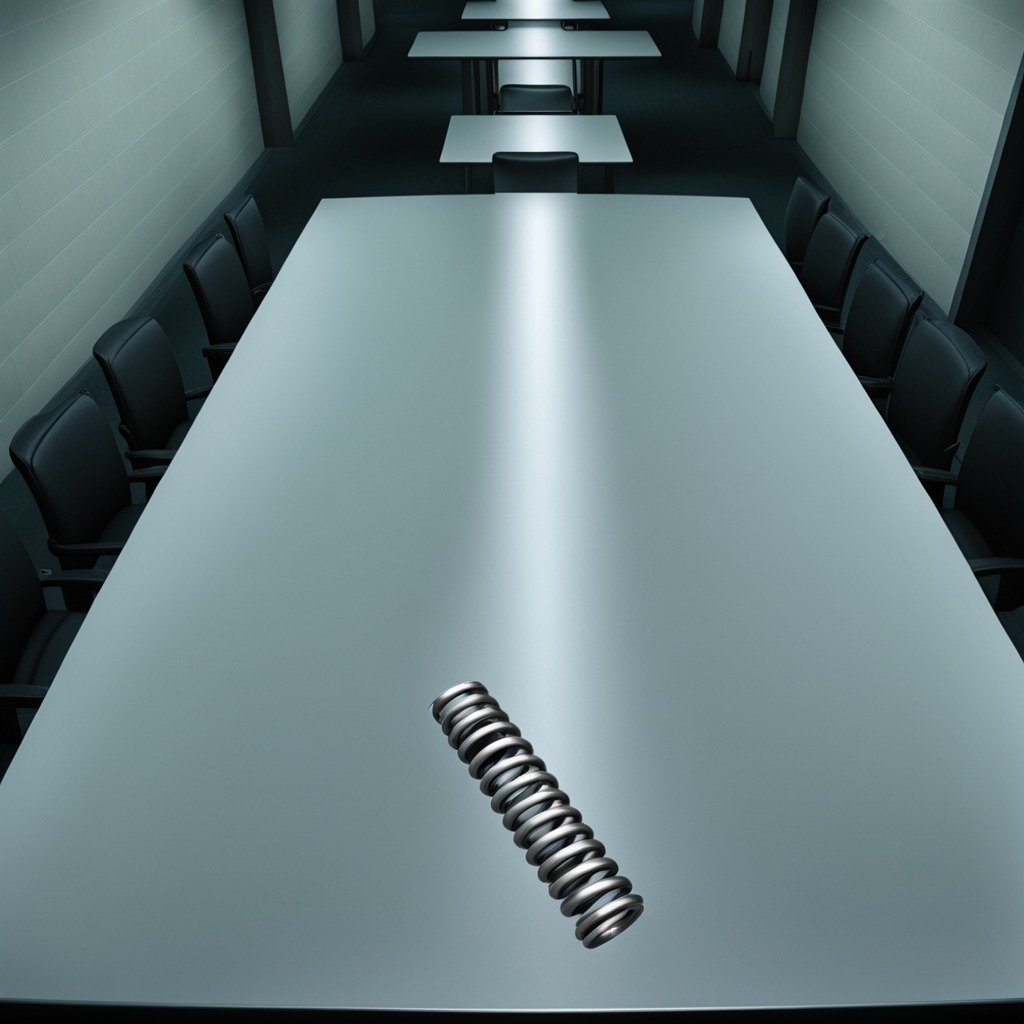
A coiled metal spring lies on the table.